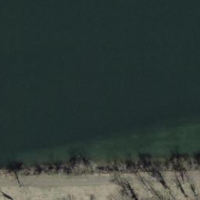
EUNIS habitat code: 15
Species observed at this site:
Anacamptis pyramidalis